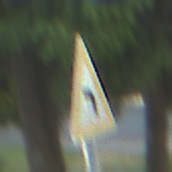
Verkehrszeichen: KurveLinks
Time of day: SunriseSunset
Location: Outdoor (Suburban)
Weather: PartlyCloudy
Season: NotSpecified
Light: Natural